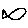
Label: fish